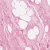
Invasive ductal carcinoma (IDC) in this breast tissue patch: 0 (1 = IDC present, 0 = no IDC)